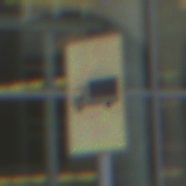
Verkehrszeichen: KFZZulaessigeGesamtmasse3Komma5TOhnePfeilsymbol
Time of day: SunriseSunset
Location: Outdoor (Urban)
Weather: PartlyCloudy
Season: NotSpecified
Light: Natural